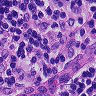
Metastatic tissue present: no